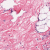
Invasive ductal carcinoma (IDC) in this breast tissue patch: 0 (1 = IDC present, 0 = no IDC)